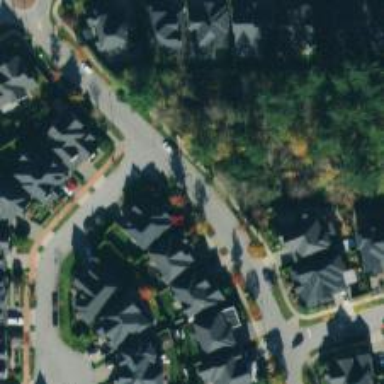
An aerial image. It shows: Residential road with asphalt surface and separate sidewalk.